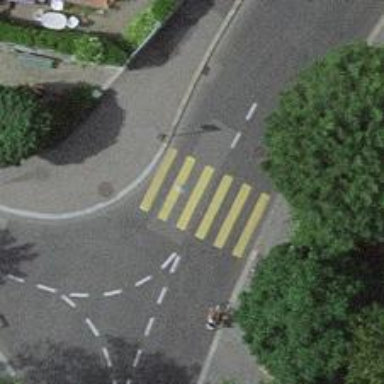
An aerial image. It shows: Uncontrolled zebra crossing on the road.